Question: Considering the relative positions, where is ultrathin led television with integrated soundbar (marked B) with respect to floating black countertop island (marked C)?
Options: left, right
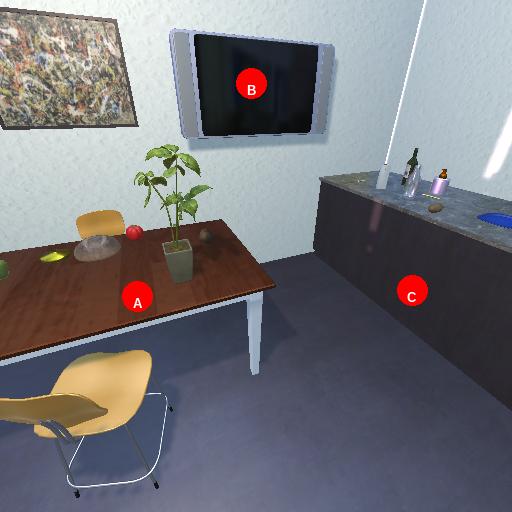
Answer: left